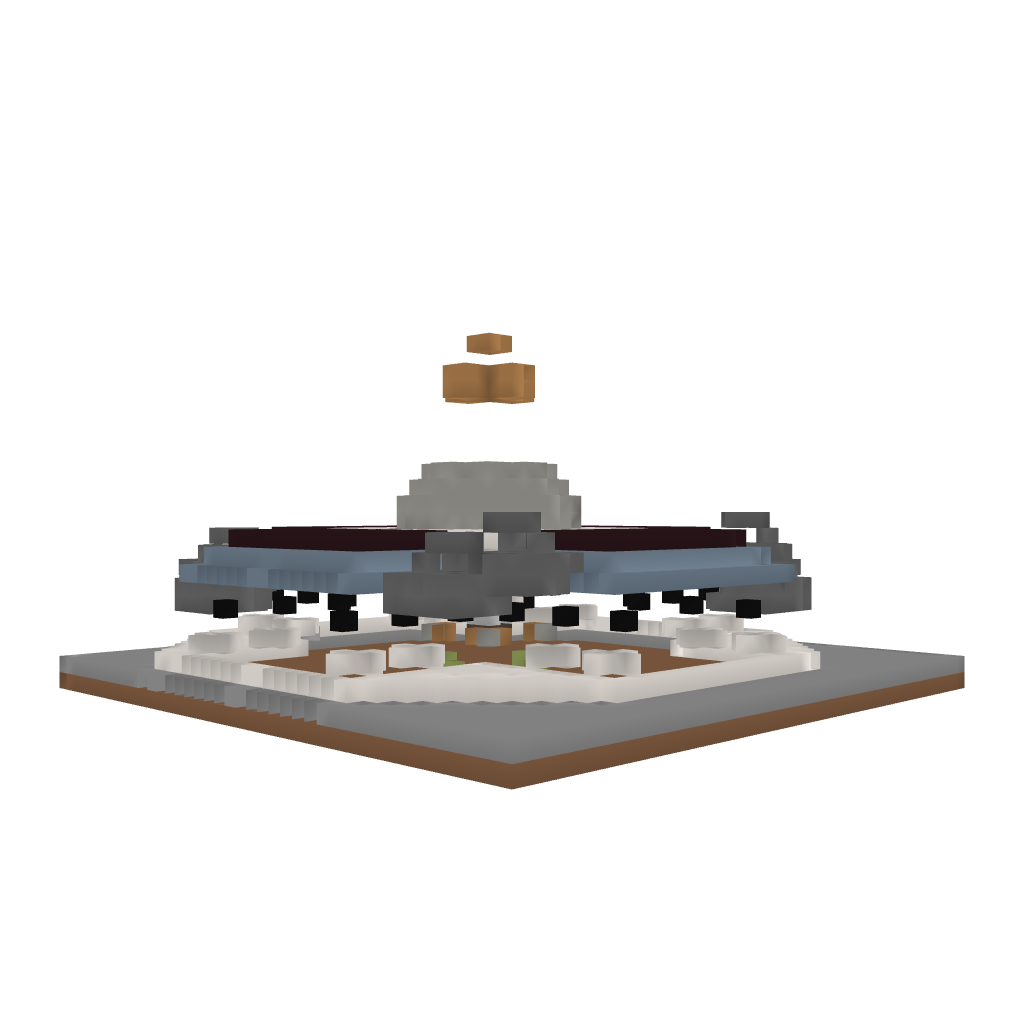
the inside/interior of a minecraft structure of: Herobrine temple